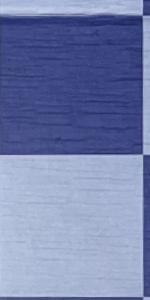
Label: Empty